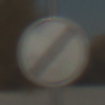
Verkehrszeichen: EndeSaemtlicherBegrenzungen
Umgebung: Outdoor, Suburban
Tageszeit: MorningAfternoon
Wetter: PartlyCloudy
Licht: Natural
Jahreszeit: NotSpecified
Kontrast: HighContrast